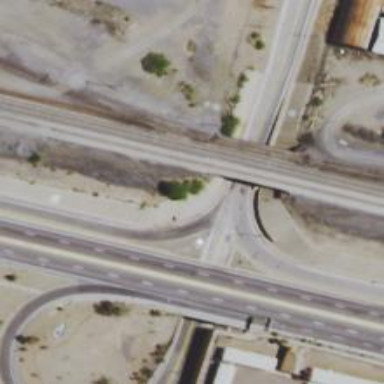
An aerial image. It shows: Primary link highway.